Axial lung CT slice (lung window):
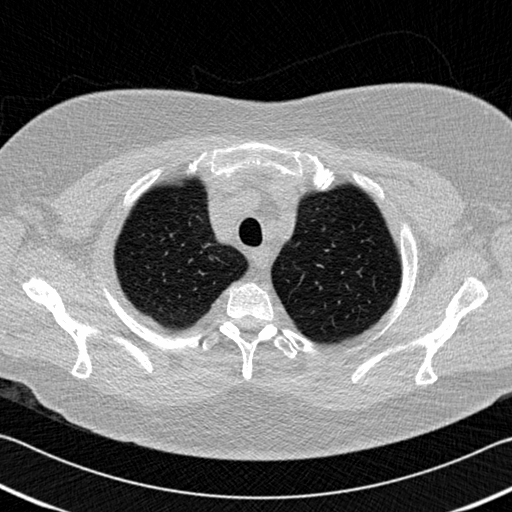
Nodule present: no